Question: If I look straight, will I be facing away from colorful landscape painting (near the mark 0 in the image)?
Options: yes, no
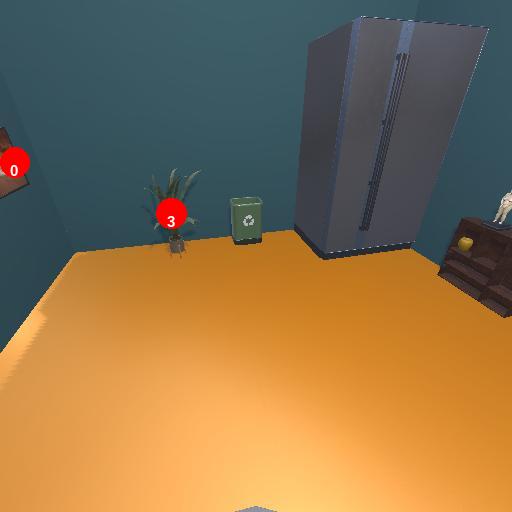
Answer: yes